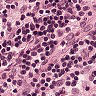
Metastatic tissue present: no